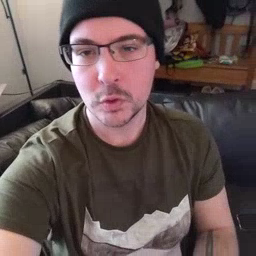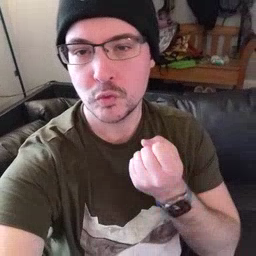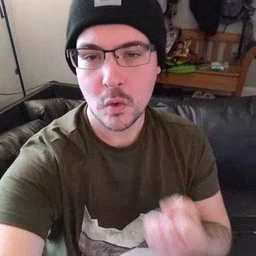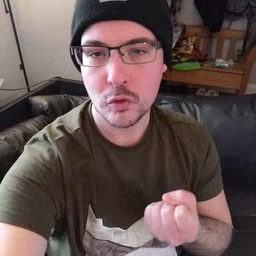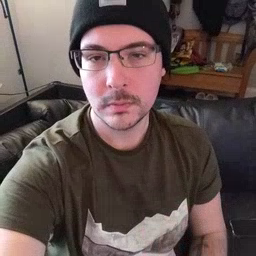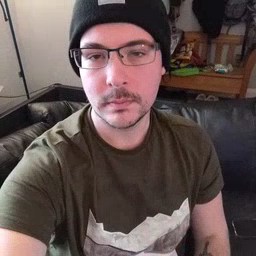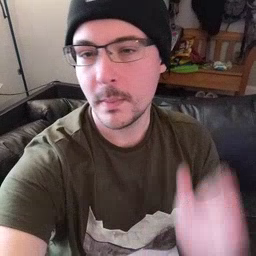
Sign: drawer